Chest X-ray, PA view. Patient: 71 years old, sex M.
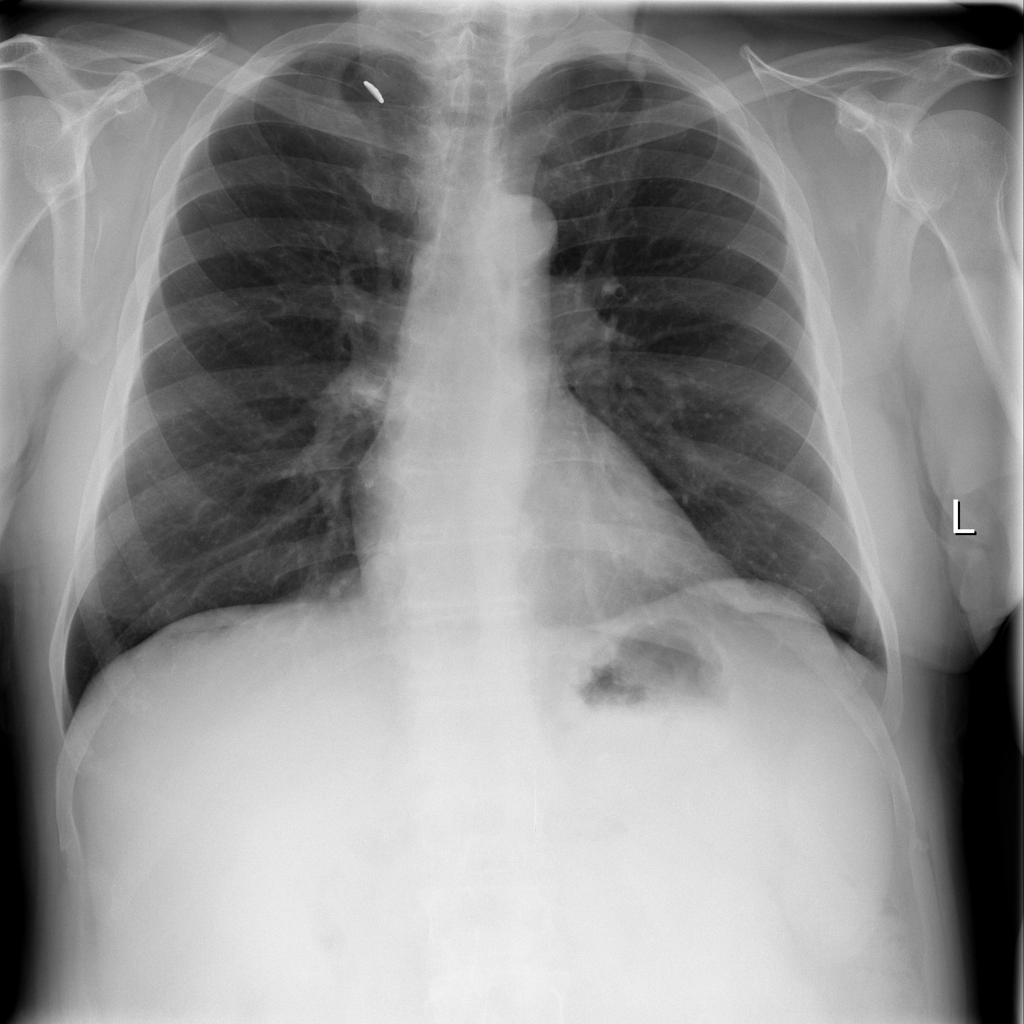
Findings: No Finding